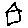
Label: house